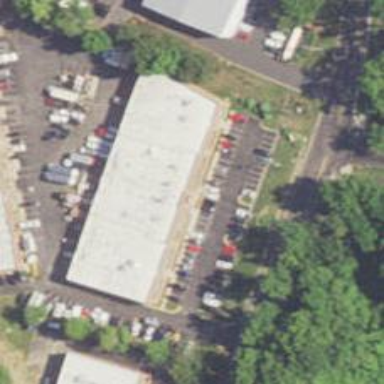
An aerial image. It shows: Commercial building.